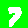
Digit: 7